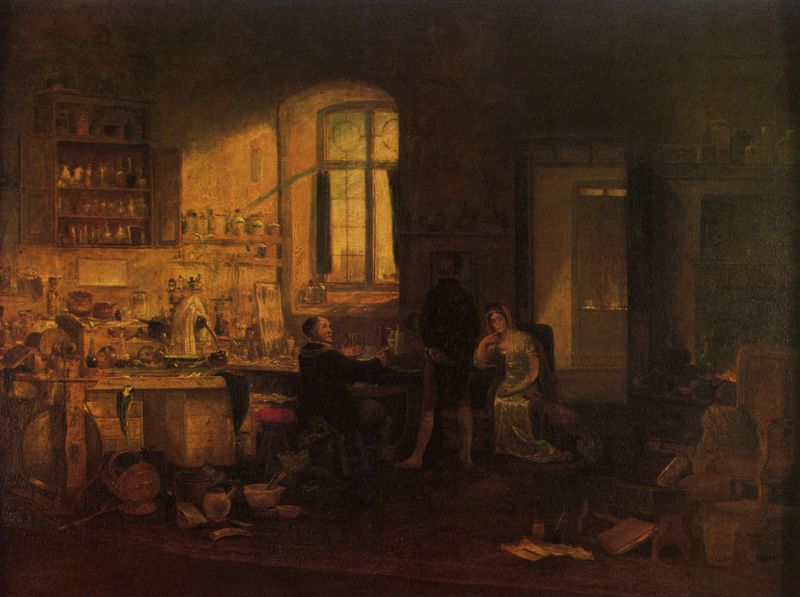
Titel: Die unbezahlte Rechnung, oder der Zahnarzt, der die Verschwendung seines Sohnes tadelt
Künstler: William Turner
Standort: USA
Institution: Privatsammlung
Schlagwörter: blau, blätter, dunkel, feuer, gemälde, hand, mann, schatten, weiß, frauen, gelb, menschen, ocker, sitzen, braun, dunkelbraun, fenster, finger, frau, glas, grau, hell, kleid, licht, männer, orange, raum, reden, rücken, schwarz, stuhl, stühle, szene, tisch, tische, tür, zeichnung, zimmer, blick, park, rot, beige, gespräch, malerei, muster, teppich, alt, flasche, flaschen, gesichter, gläser, regal, wand, wirtschaft, arm, gesicht, schüssel, stehen, innenraum, möbel, spiegel, vorhang, öl, sonne, boden, gewand, interieur, mantel, sessel, sitzend, stehend, innen, genre, kamin, garten, keramik, krug, deutschland, rückenansicht, arbeitszimmer, bücher, papier, papiere, schrank, schreibtisch, düster, türen, hellbraun, sonnenlicht, sprossenfenster, hellgrün, laden, bank, empore, hocker, schemel, löffel, vorhänge, atelier, schublade, durchgang, stufen, lichteinfall, holzlehne, strümpfe, eingang, nische, offen, theke, buch, durchblick, gefäss, scheiben, künstler, durcheinander, flur, häubchen, bleiglas, gefässe, altar, schubladen, karaffe, besuch, utensilien, werkstatt, krüge, fensterglas, fensterscheibe, zeichnen, einstrahlung, fensterbank, tonig, forscher, kolben, tempel, regale, icht, hans, arbeitstisch, arbeitsplatz, einrichtung, tiegel, zweilicht, mörser, spinnrad, erklären, unordnung, gegenstände, zuhören, enster, labor, tehen, stößel, beinkleid, tongefäße, apotheke, arbeitsraum, armsessel, aufzeichnungen, beitel, bleiverglast, regalschrank, rezepte, wandreegal, wandregal, ffrau, gerätschaften, u, labo, dunkel düster, phiolen